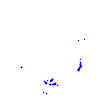
Particle: pion